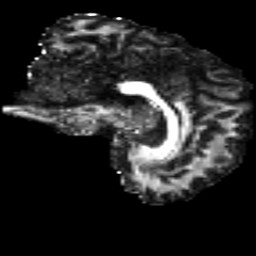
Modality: FA
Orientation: sagittal
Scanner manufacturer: siemens
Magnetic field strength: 3 T
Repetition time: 4.16 s
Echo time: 0.0806 s